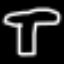
Label: mushroom